Question: What would be the best practice to achieve the following without having to have multiple 'IBActions'?

When one of the blue buttons are clicked i want it to change the input field below to the VALUE assigned by the button.
Thanks
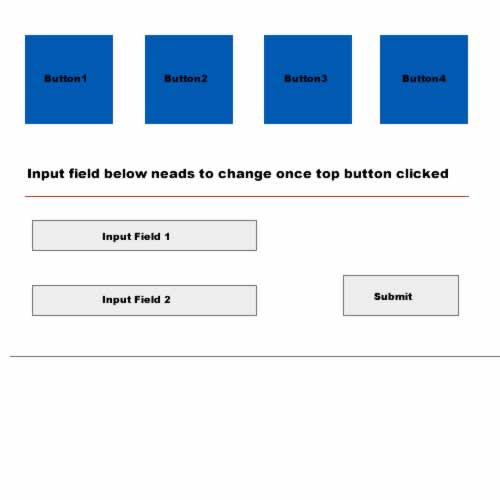
Answer: You need to set UIButton tag for Button1, Button2... As 0, 1, and so on

'''
-(IBAction)buttonAction:(UIButton *)sender
{
switch(sender) {
case 0:
//Change UITextValue
break;
case 1:
//Change UITextValue
break;
default: //Not found
break;
}
}
'''